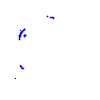
Particle: proton